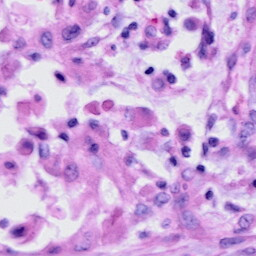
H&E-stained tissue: Cervix